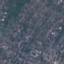
Land use / land cover class: Residential